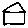
Label: house